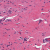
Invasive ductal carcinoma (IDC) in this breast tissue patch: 0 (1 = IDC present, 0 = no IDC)